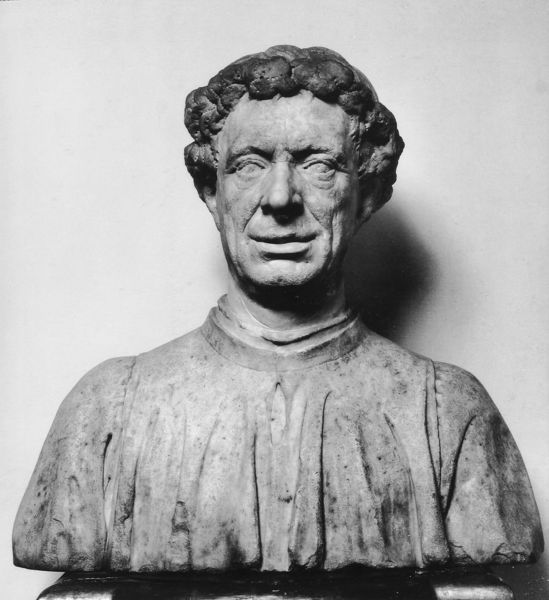
Titel: Büste des Matteo Palmieri
Künstler: Antonio Rosselino
Institution: Florenz, Bargello
Schlagwörter: mann, weiß, marmor, mund, nase, schwarz, stirn, blick, hemd, augen, falten, kragen, sockel, stein, gewand, haare, kutte, lippen, locken, ohren, skulptur, lächeln, wangen, büste, foto, lachen, antike, kloster, groß, schwarzweiß, kittel, stehkragen, herrscher, enface, mönch, freundlich, schattenb